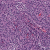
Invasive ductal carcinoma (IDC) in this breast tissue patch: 1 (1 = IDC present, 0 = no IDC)